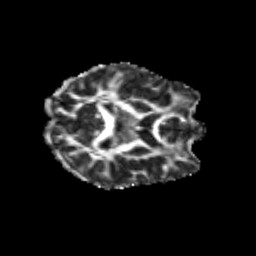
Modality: FA
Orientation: axial
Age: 23
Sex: female
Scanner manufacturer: siemens
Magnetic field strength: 3 T
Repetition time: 3.5 s
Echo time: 0.113 s